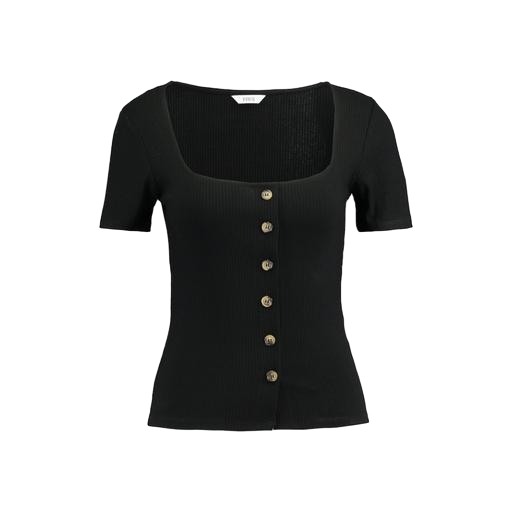
button up tee, black nly half button shirt, black ribbed t-shirt, white background